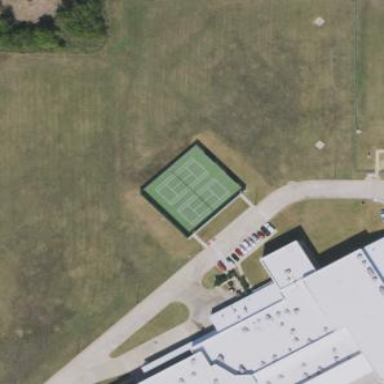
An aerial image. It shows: Asphalt tennis court.